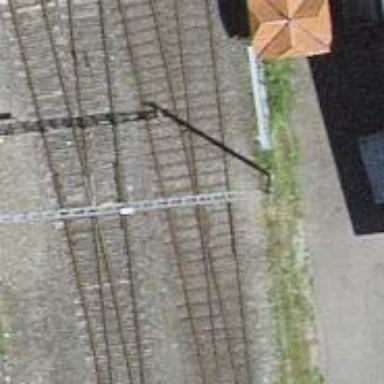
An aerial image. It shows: Single-track electrified railway with contact line.